Question: I am trying to create a Jtable with two combobox in each row. I have checked for tutorials on that and found that I can add static data inside combobox. But how come I can have dynamic data loaded into a combobox.
Even, whenever the user selects the combobox 1 from the row, then based on that, the combobox 2 will be updated.

Can anybody help me on this?
If I do 'removeAllItems()' from the combobox, then the combobox 2 will updated, but I am unable to add new entries.
Thanks in advance.
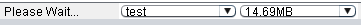
Answer: Table has two columns both are rendered as 'JComboBox.' Now, selection of Column-2 items are dependent on the Column-1 selection.

'''
import java.awt.Component;
import java.awt.EventQueue;
import java.util.ArrayList;
import java.util.List;
import javax.swing.DefaultCellEditor;
import javax.swing.DefaultComboBoxModel;
import javax.swing.JComboBox;
import javax.swing.JFrame;
import javax.swing.JScrollPane;
import javax.swing.JTable;
public class ComboBoxExample {
private void createUI() {
JFrame frame = new JFrame();
Object[] columNames = {"Combo-1", "Combo-2"};
Object[][] data = {{"", ""}, {"", ""}, {"", ""}, {"", ""}};
JTable table = new JTable(data, columNames);
table.getColumnModel().getColumn(0).setCellEditor(new CustomComboBoxEditor());
table.getColumnModel().getColumn(1).setCellEditor(new CustomComboBoxEditor());
frame.add(new JScrollPane(table));
frame.setTitle("Column -2 based on Column - 1 ComboBox Selection.");
frame.setDefaultCloseOperation(JFrame.EXIT_ON_CLOSE);
frame.pack();
frame.setVisible(true);
}
public static void main(String[] args) {
Runnable r = new Runnable() {
@Override
public void run() {
new ComboBoxExample().createUI();
}
};
EventQueue.invokeLater(r);
}
}
class CustomComboBoxEditor extends DefaultCellEditor {
// Declare a model that is used for adding the elements to the 'ComboBox'
private DefaultComboBoxModel model;
private List<String> obtainedList;
public CustomComboBoxEditor() {
super(new JComboBox());
this.model = (DefaultComboBoxModel)((JComboBox)getComponent()).getModel();
obtainedList = new ArrayList<String>();
obtainedList.add("One");
obtainedList.add("Two");
obtainedList.add("Three");
obtainedList.add("Four");
obtainedList.add("Five");
}
@Override
public Component getTableCellEditorComponent(JTable table, Object value, boolean isSelected, int row, int column) {
if(column == 0) {
model.removeAllElements();
for(int i = 0; i < obtainedList.size(); i++) {
model.addElement(obtainedList.get(i));
}
} else {
model.removeAllElements();
String selectedItem = (String) table.getValueAt(row, 0);
for(int i = 0; i < obtainedList.size(); i++) {
if(!selectedItem.equals(obtainedList.get(i)))
model.addElement(obtainedList.get(i));
}
} // Close else
return super.getTableCellEditorComponent(table, value, isSelected, row, column);
}
}
'''